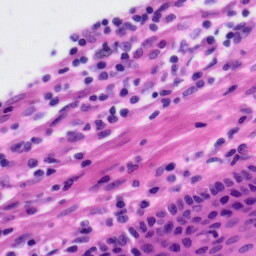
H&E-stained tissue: Tonsil